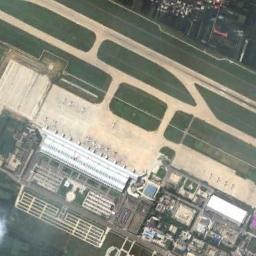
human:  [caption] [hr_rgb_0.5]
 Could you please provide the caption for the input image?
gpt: There is an airport in the field with some runways .

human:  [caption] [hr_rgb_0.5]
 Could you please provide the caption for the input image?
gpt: There are many buildings along the runway and apron of the airport and many aircraft are parked .

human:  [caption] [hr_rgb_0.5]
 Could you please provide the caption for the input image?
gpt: The airfield has a large space .

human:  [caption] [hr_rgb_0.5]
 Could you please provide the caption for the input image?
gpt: There are two crossing runways here .

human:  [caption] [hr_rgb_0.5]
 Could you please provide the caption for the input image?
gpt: An airport with some parallel runways and a terminal on the lawn and some planes parked next to the terminal .